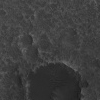
Atmospheric dust classification: not_dusty